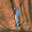
Label: 1